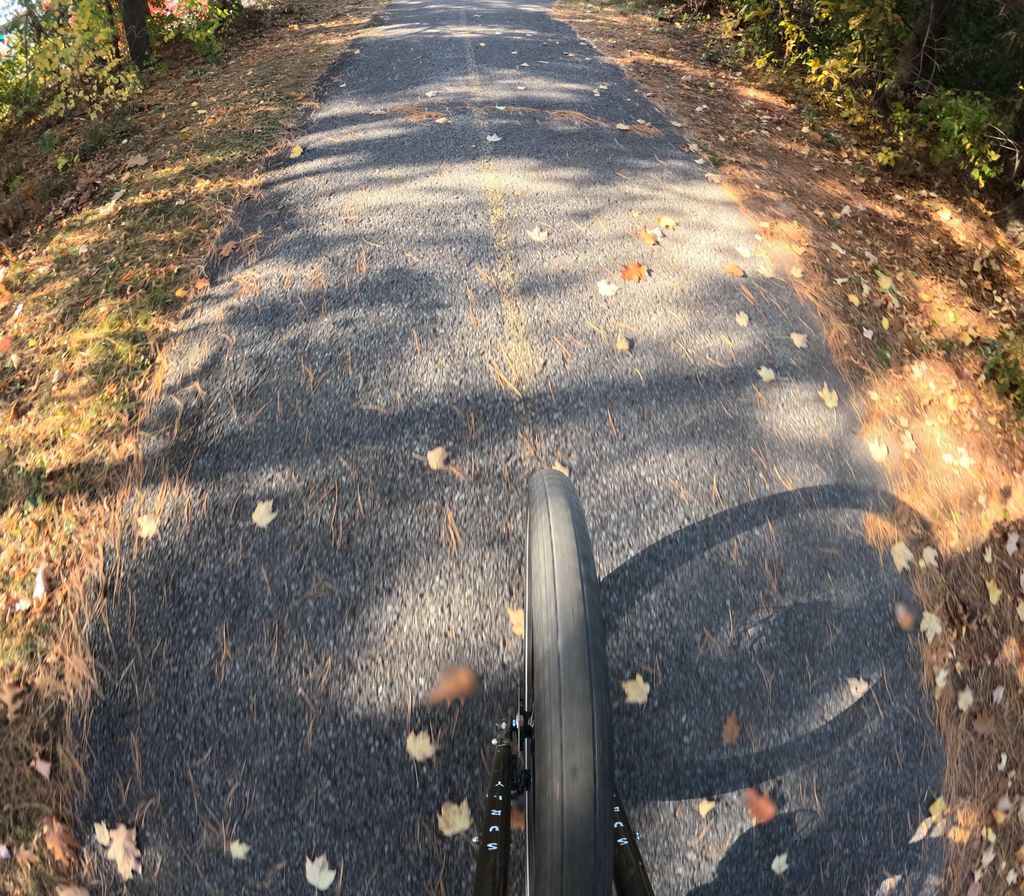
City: ottawa-gatineau